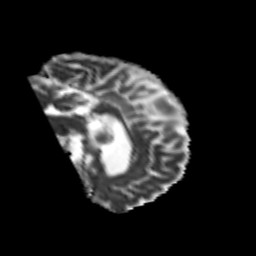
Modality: MD
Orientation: sagittal
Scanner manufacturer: siemens
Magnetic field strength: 3 T
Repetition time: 6.8 s
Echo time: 0.093 s